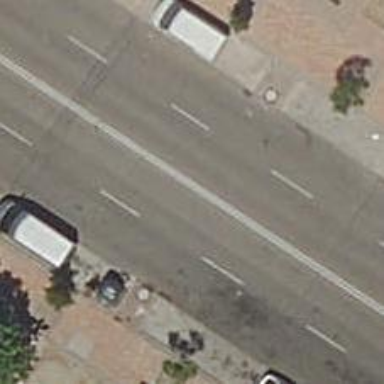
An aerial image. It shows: Pedestrian road.